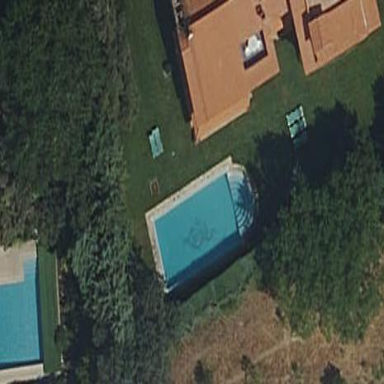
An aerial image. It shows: Swimming pool located in leisure land.